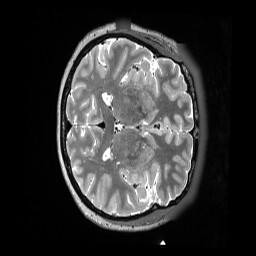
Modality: T2w
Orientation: axial
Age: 56
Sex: male